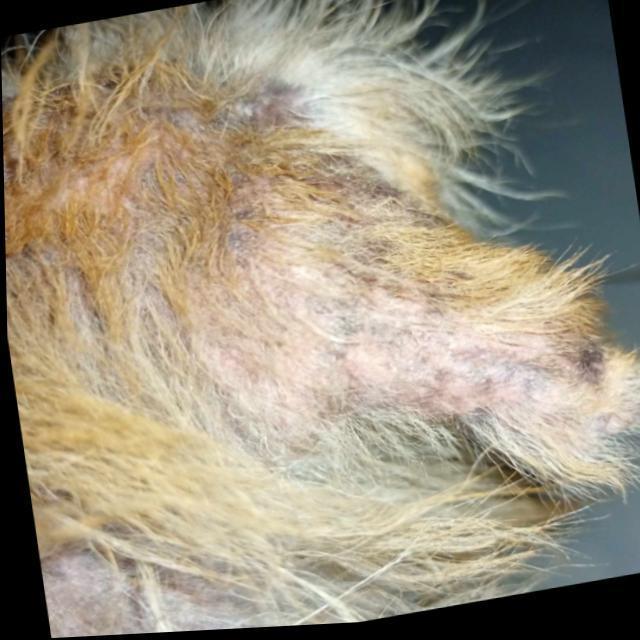
Canine demodicosis (Demodex mange) — caused by Demodex canis mites. Presents with alopecia, follicular papules, pustules, and comedones. Often localized on face and forelimbs.